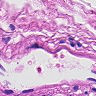
Metastatic tissue present: no